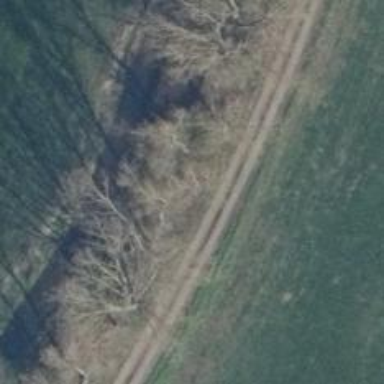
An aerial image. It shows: Row of trees in natural setting.